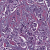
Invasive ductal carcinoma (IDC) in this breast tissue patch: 1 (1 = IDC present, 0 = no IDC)